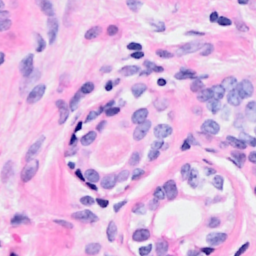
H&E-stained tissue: Breast